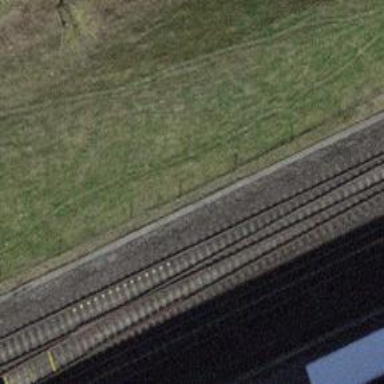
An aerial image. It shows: Rail siding with electrified tracks using contact line.